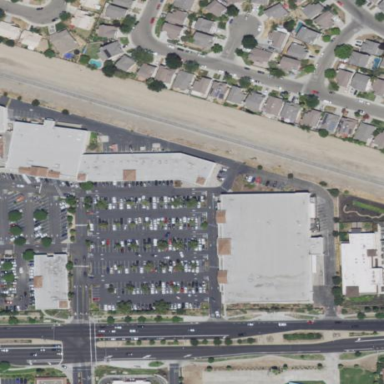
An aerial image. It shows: Retail area.